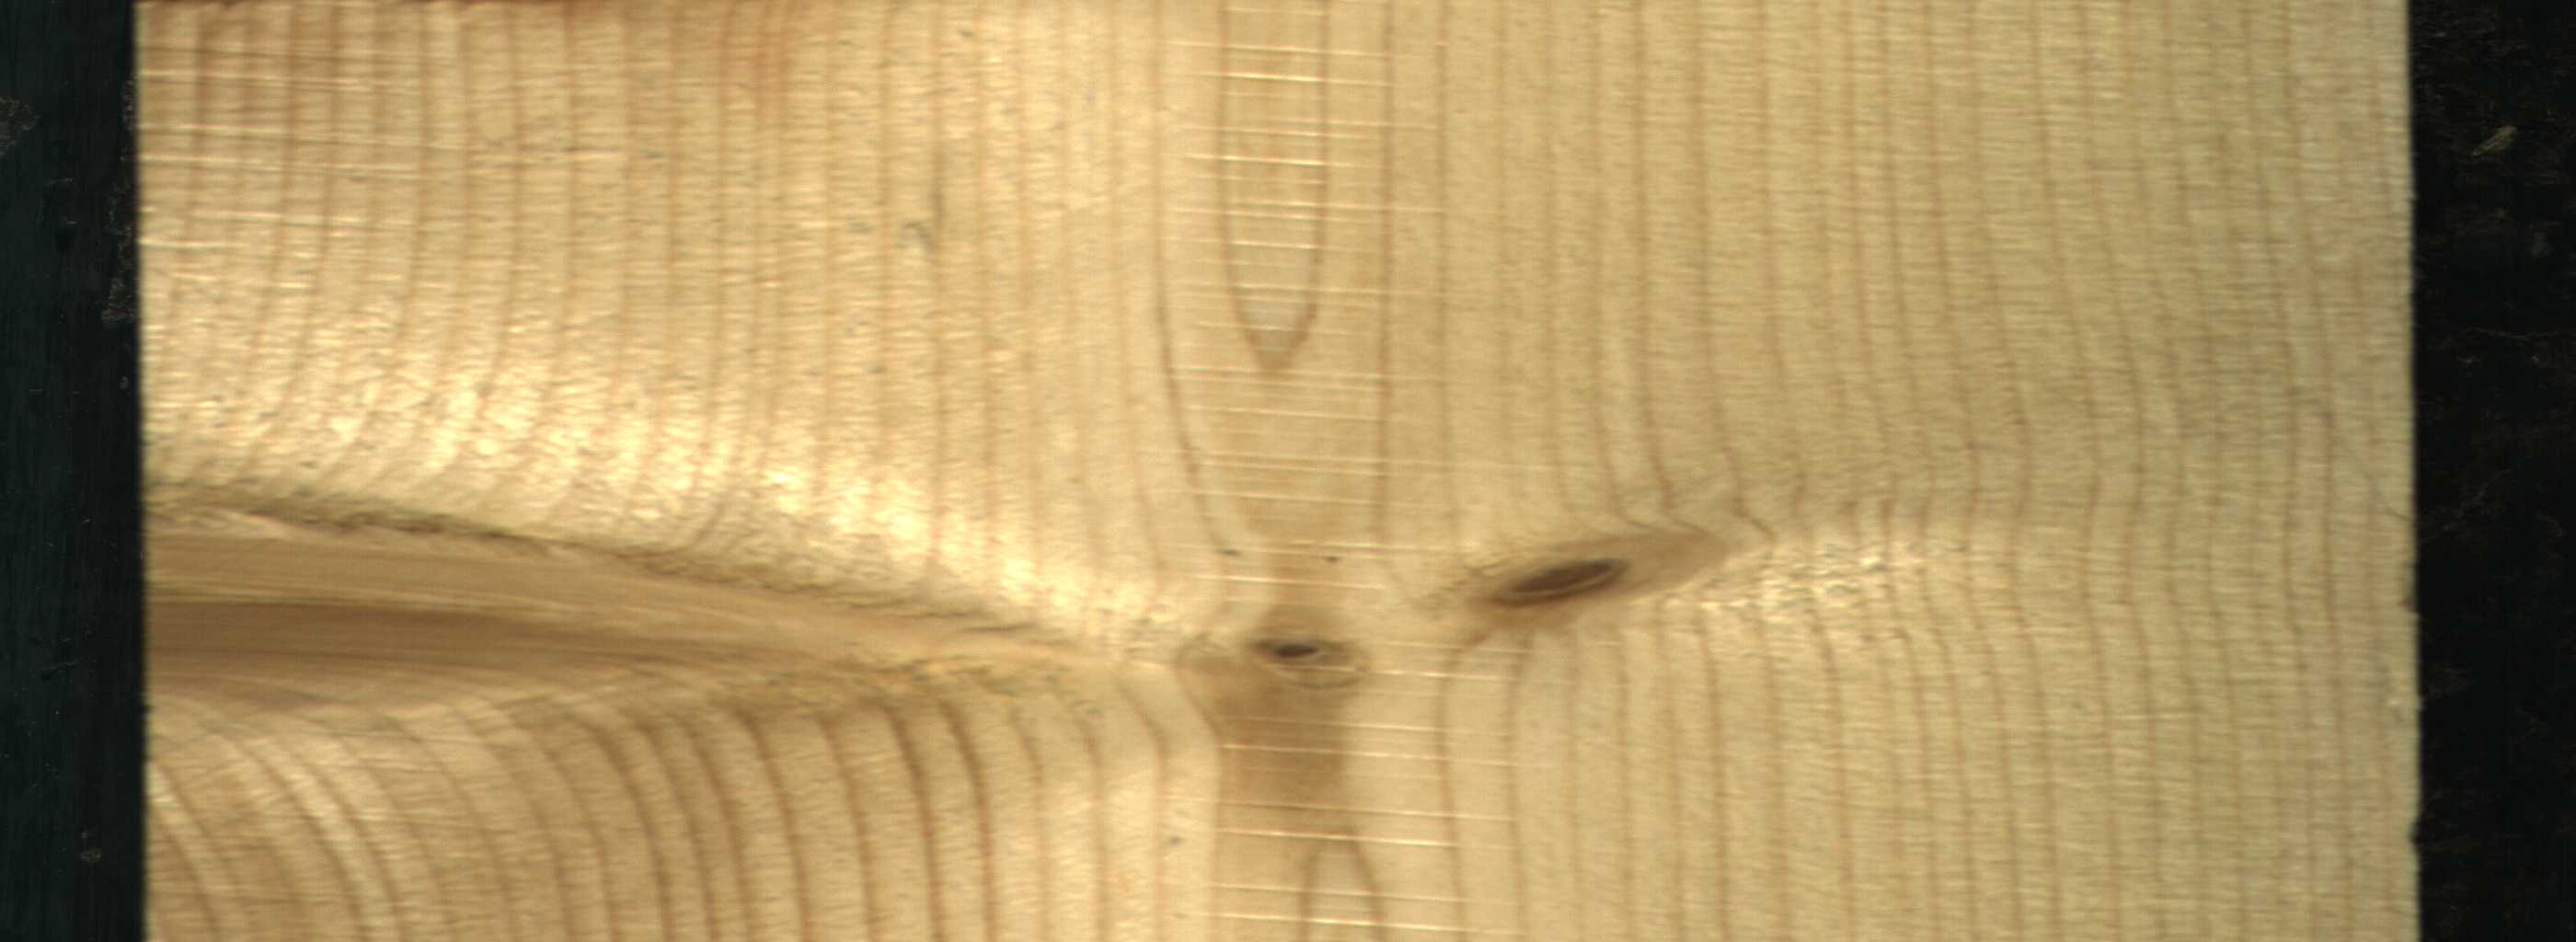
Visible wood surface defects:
Live_Knot
Live_Knot
Live_Knot